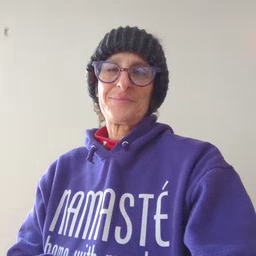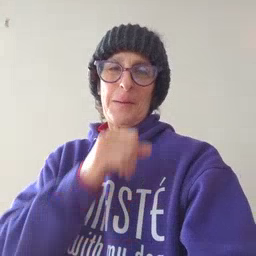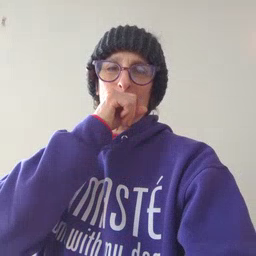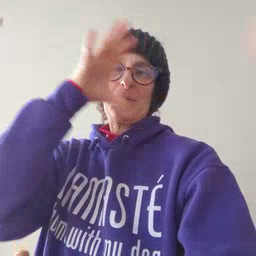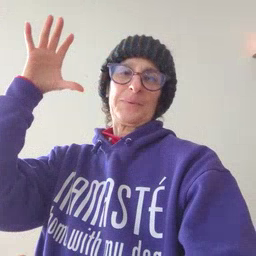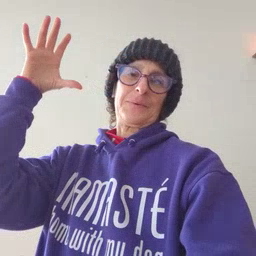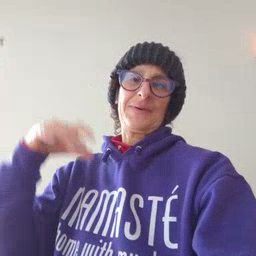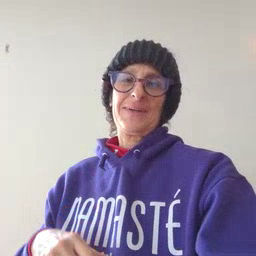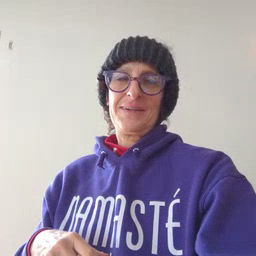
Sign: balloon